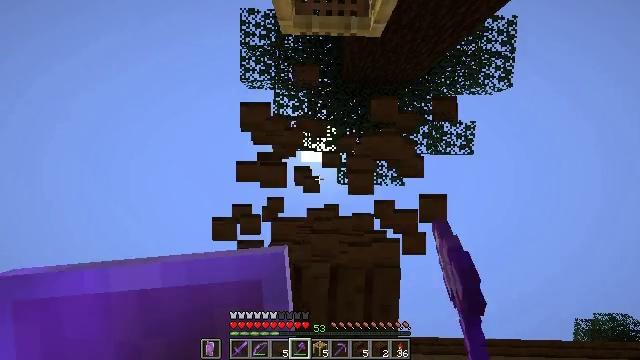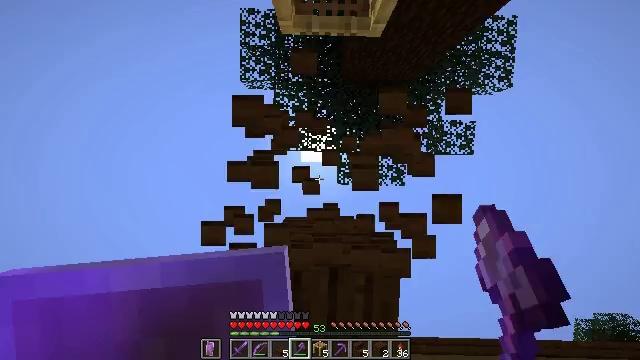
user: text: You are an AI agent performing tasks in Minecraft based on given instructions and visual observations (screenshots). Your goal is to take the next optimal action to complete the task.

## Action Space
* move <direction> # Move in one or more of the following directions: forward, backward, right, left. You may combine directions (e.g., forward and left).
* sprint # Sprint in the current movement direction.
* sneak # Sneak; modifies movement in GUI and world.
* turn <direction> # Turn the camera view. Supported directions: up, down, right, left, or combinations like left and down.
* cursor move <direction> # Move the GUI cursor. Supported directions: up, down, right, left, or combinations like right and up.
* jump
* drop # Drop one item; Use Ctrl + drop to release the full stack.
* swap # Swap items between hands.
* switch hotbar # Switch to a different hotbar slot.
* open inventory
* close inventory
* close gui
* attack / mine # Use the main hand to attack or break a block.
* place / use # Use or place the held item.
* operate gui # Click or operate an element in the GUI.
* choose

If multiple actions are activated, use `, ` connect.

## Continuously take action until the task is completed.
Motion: motion action
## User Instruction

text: Collect dark oak planks from a structure.
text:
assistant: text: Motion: move forward, sneak
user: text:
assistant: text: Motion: sneak